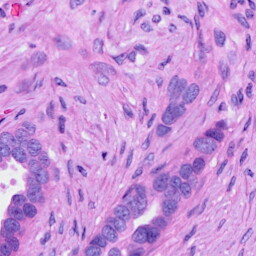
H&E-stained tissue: Ovarian